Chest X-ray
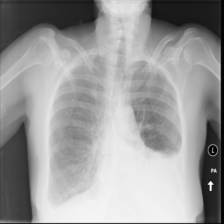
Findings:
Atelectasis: negative
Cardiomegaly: negative
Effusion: positive
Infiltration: negative
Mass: negative
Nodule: negative
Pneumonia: negative
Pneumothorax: negative
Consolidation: negative
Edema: negative
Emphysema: negative
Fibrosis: negative
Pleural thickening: negative
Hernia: negative